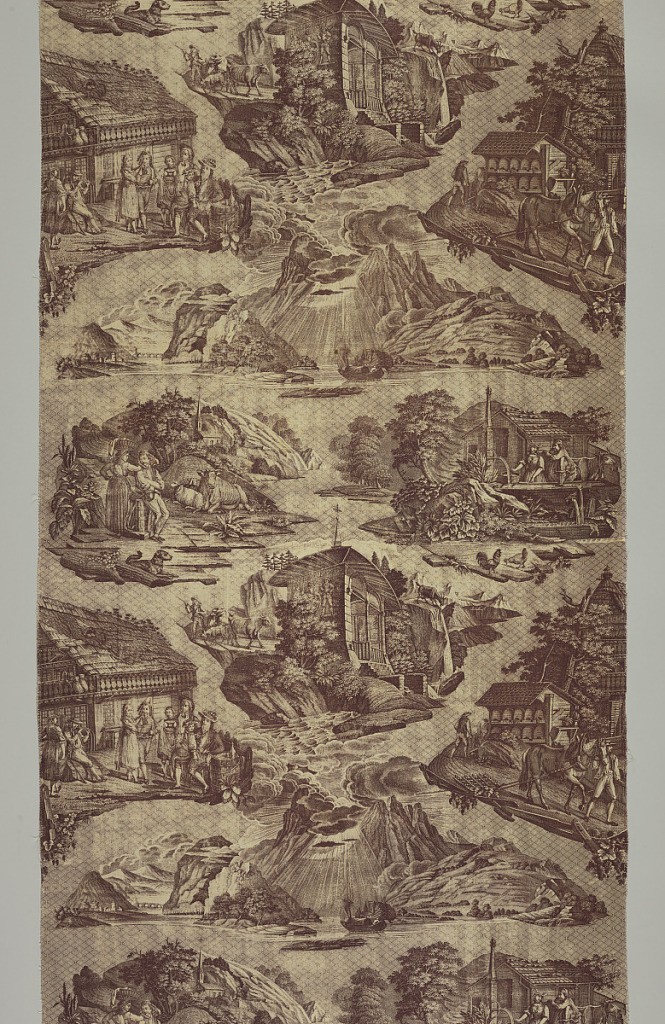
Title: The Chapel of Guillaume Tell
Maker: Favre Petitpierre, France, 1802–1818
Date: ca. 1815
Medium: cotton Technique: printed by engraved copper plate on plain weave
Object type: Textile
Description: Six diferent scenes; a landscape with a lake , and the chapel of William Tell at the center; four pastoral scenes with poeple at the sides. In brown on white.